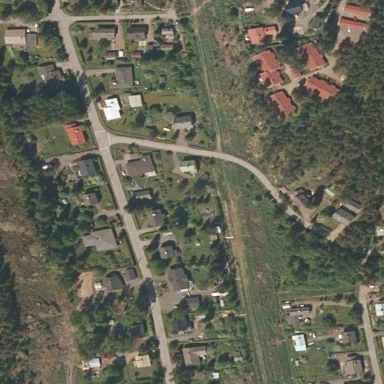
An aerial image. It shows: Residential area.